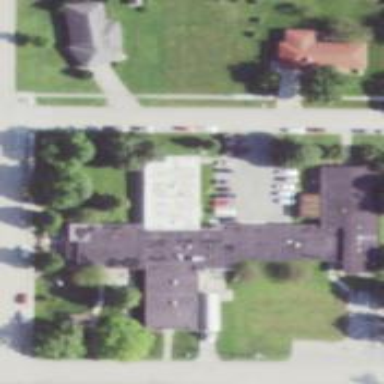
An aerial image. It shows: Nursing home.